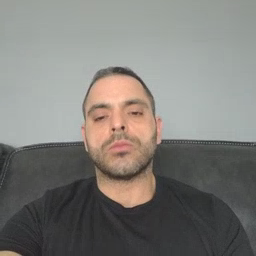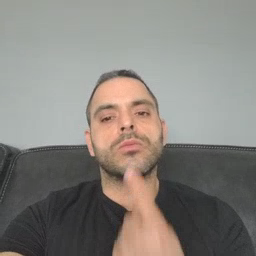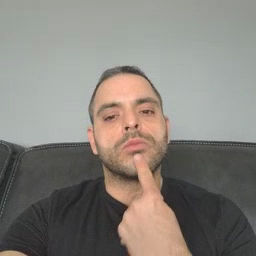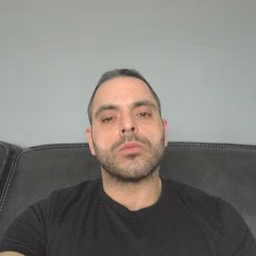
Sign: say